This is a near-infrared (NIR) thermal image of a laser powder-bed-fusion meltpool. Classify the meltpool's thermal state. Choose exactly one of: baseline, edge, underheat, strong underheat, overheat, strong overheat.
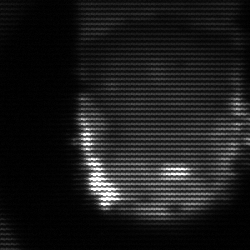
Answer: baseline